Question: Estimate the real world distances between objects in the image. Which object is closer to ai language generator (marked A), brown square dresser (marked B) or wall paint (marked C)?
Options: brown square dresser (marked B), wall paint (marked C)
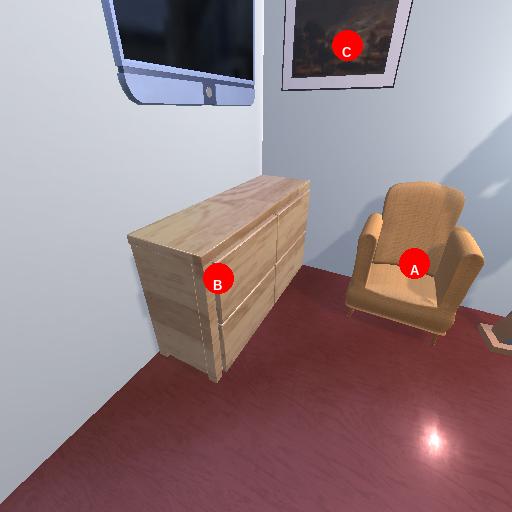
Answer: brown square dresser (marked B)